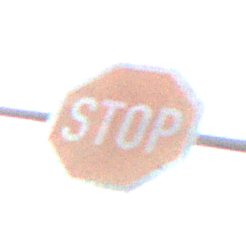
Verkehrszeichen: Stop
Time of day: MorningAfternoon
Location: Outdoor (Suburban)
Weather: PartlyCloudy
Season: NotSpecified
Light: Natural